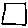
Label: square